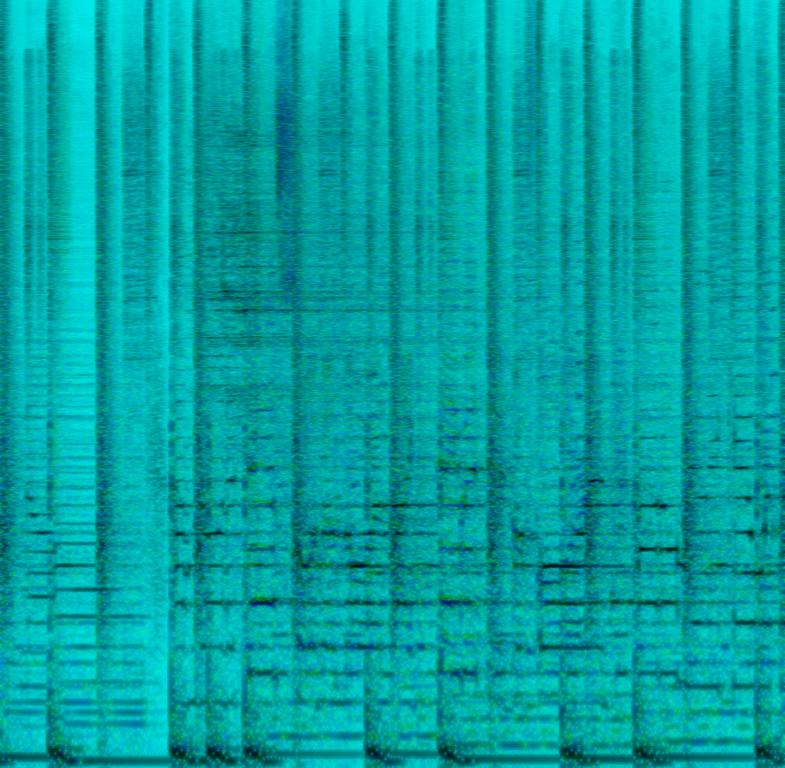
A male vocalist sings this melodious contemporary Christian song. The tempo is medium with punchy drumming, keyboard accompaniment ,vigorous violin harmony, steady bass line and synth arrangements. The song is peppy, appealing to the youth, melodious, mellow and sincere.